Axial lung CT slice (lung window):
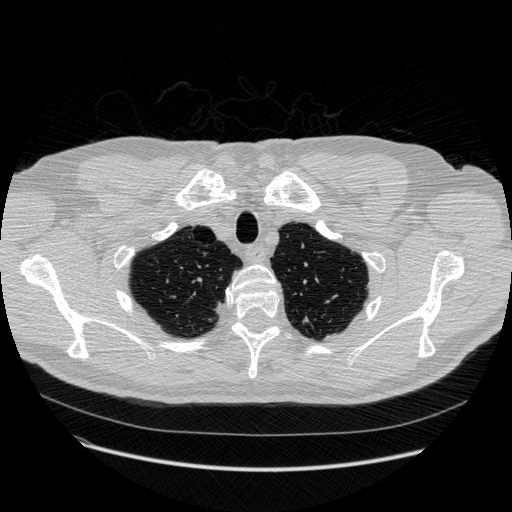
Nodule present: no